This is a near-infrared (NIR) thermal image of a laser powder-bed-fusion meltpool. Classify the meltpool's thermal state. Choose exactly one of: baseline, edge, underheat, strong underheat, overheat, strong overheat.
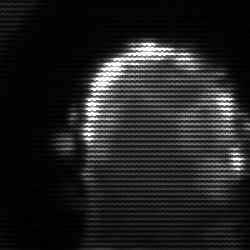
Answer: baseline